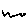
Label: zigzag